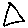
Label: triangle